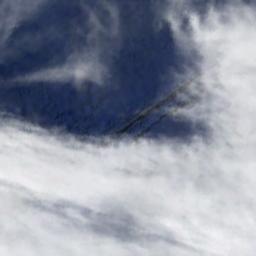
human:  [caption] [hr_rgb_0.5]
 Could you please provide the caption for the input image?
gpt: The stratus clouds are located above the surface of the sea .

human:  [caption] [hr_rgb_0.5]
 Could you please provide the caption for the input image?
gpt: A white cloud floats above the forest and river .

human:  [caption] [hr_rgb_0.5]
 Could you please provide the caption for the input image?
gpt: The white cloud is above blue sea .

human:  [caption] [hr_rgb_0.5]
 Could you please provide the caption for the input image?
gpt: Large fluffy white clouds on blue sea .

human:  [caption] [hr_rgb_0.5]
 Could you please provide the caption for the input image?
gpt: One piece of thick white cloud over a blue sea .